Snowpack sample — Snodgrass Mountain, Crested Butte, Colorado (2/4/25, 12:06 PM MST)
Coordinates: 38.923, -106.968
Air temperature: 35 °F
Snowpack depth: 80 cm
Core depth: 50 cm
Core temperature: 30.2 °F
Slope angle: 14°, slope face: 78°
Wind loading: low
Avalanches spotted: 0
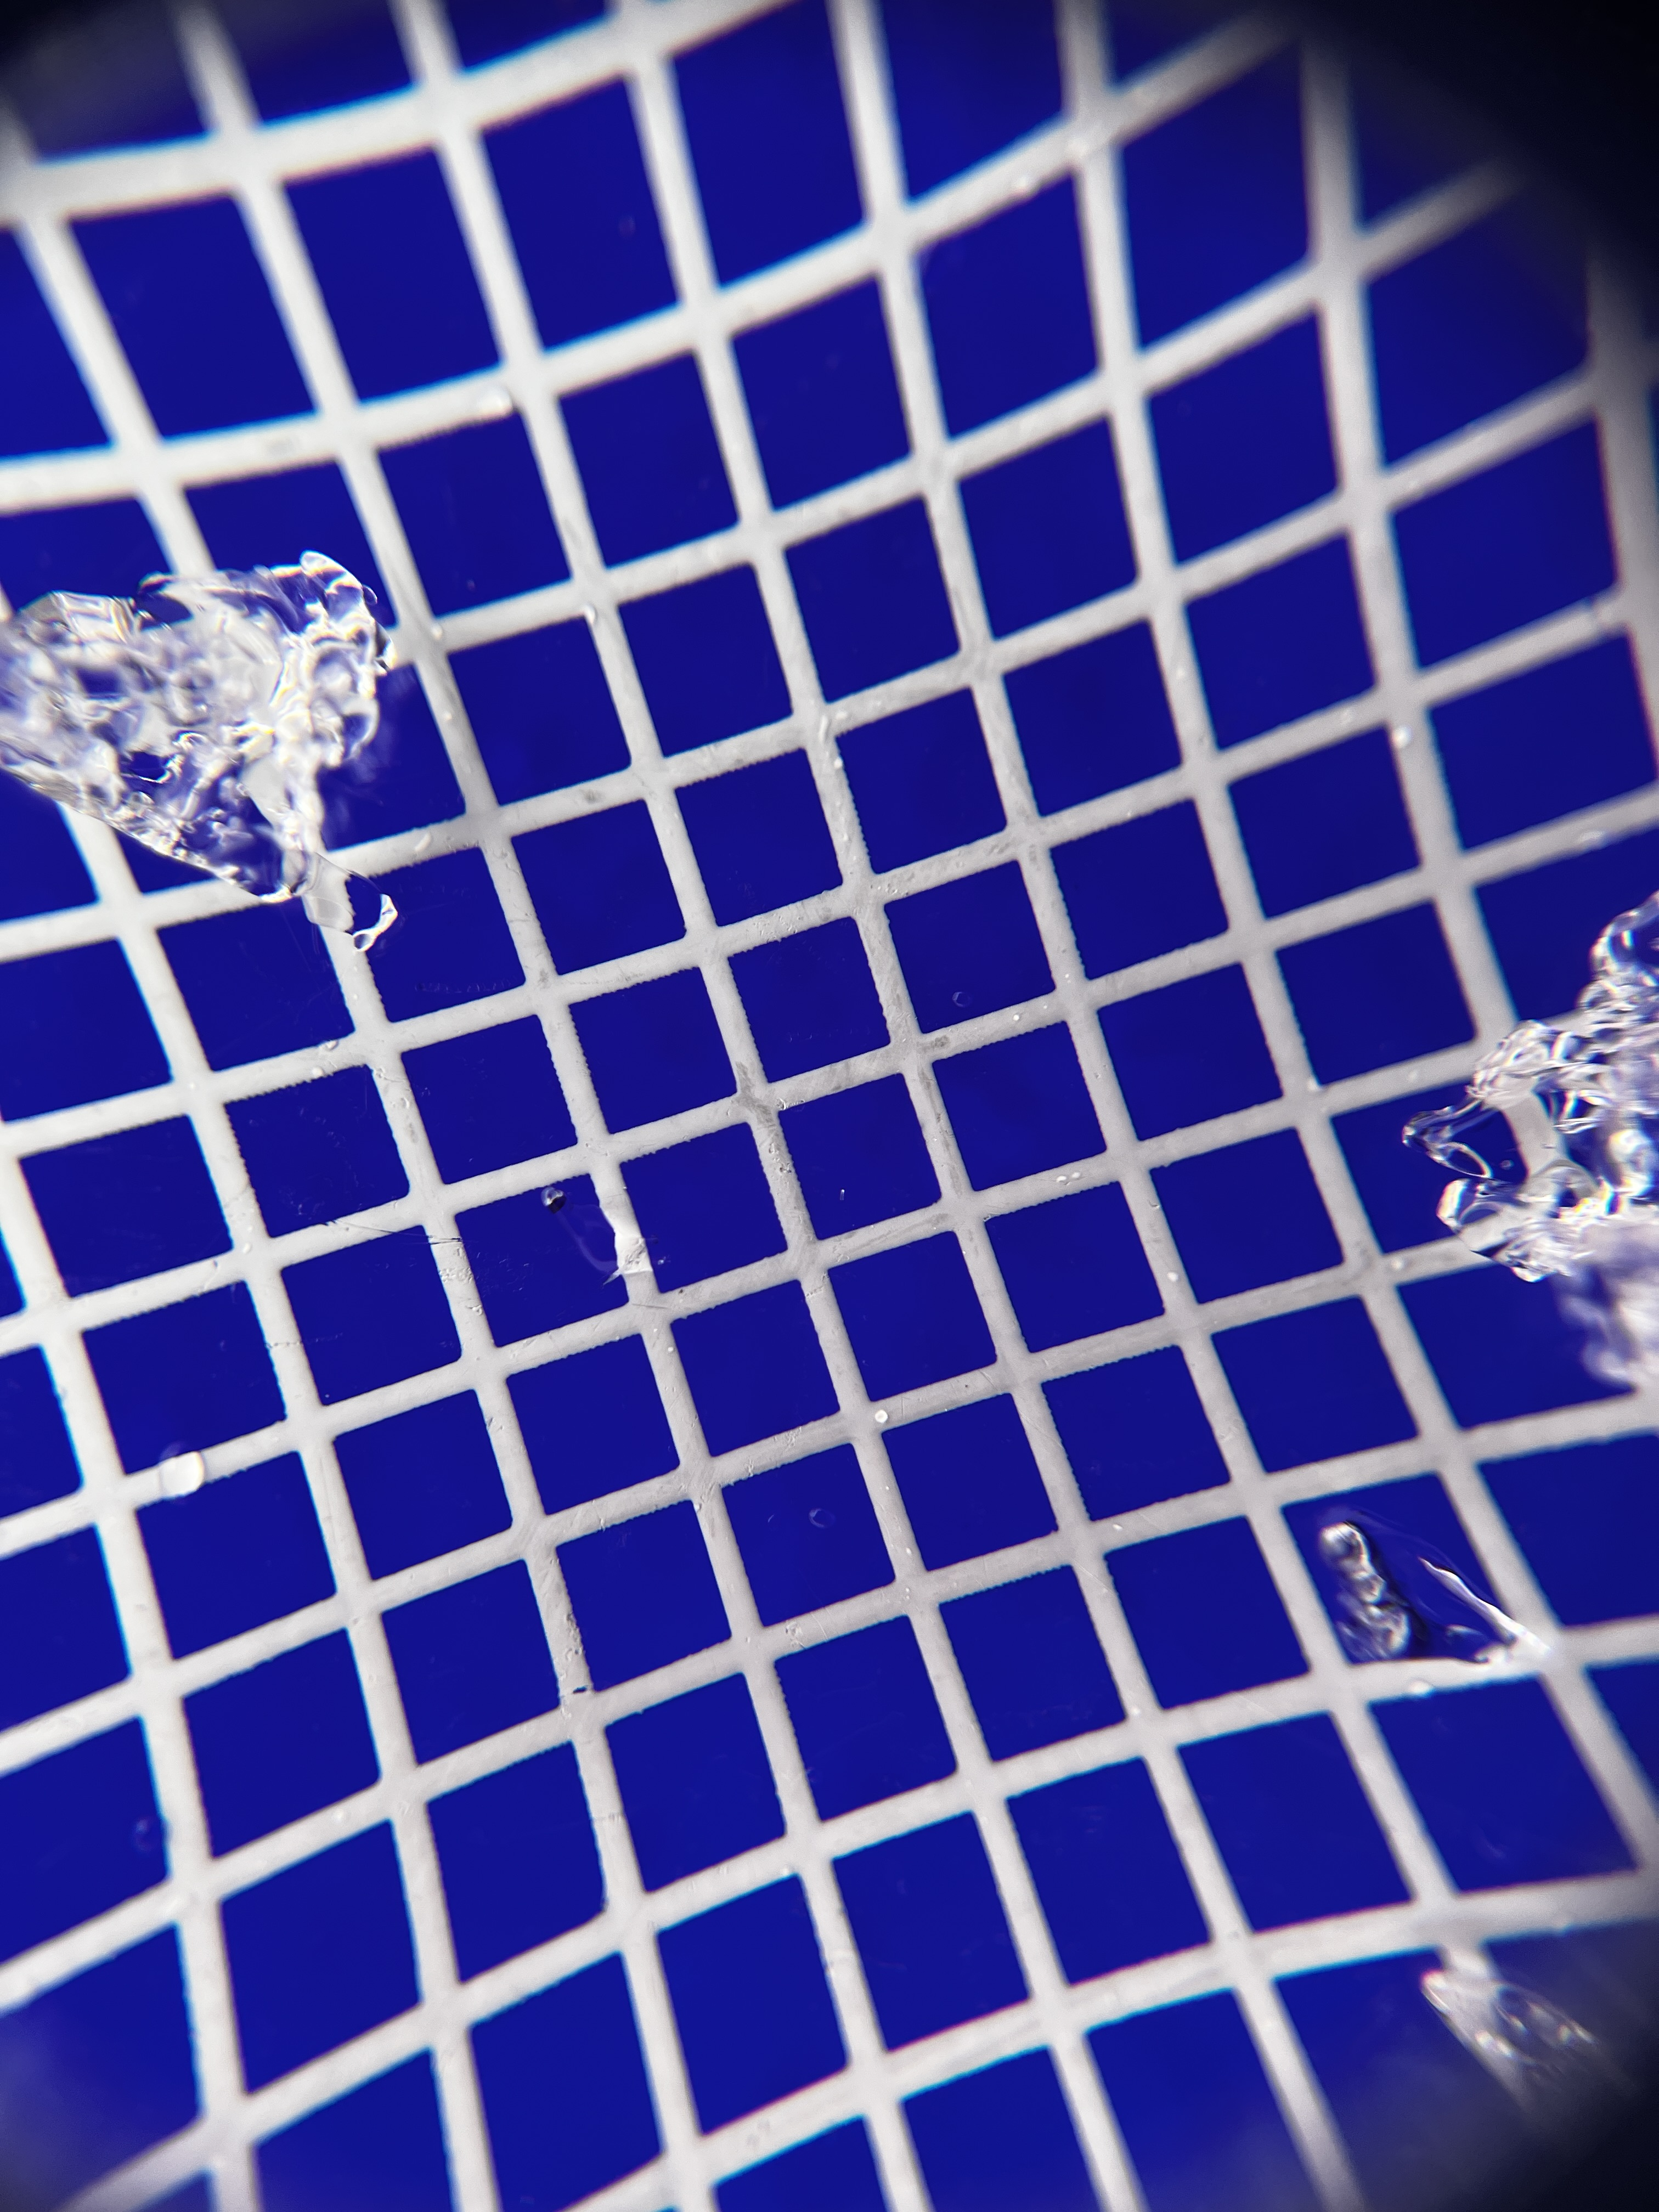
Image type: magnified_profile
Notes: No avalanches nearby, unusually warm weather for the last month reported by residents, Collected 25 yards from treeline